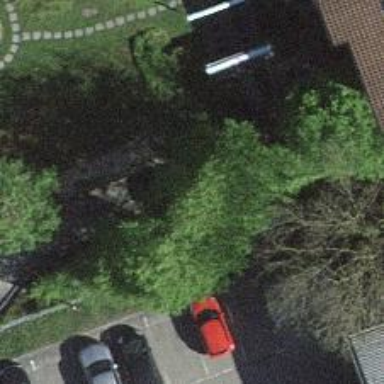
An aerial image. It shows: Group of garages.